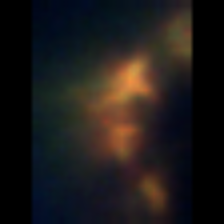
Taxon: Diatom_aggregate
Group: Diatoms